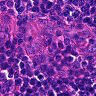
Metastatic tissue present: no